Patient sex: F
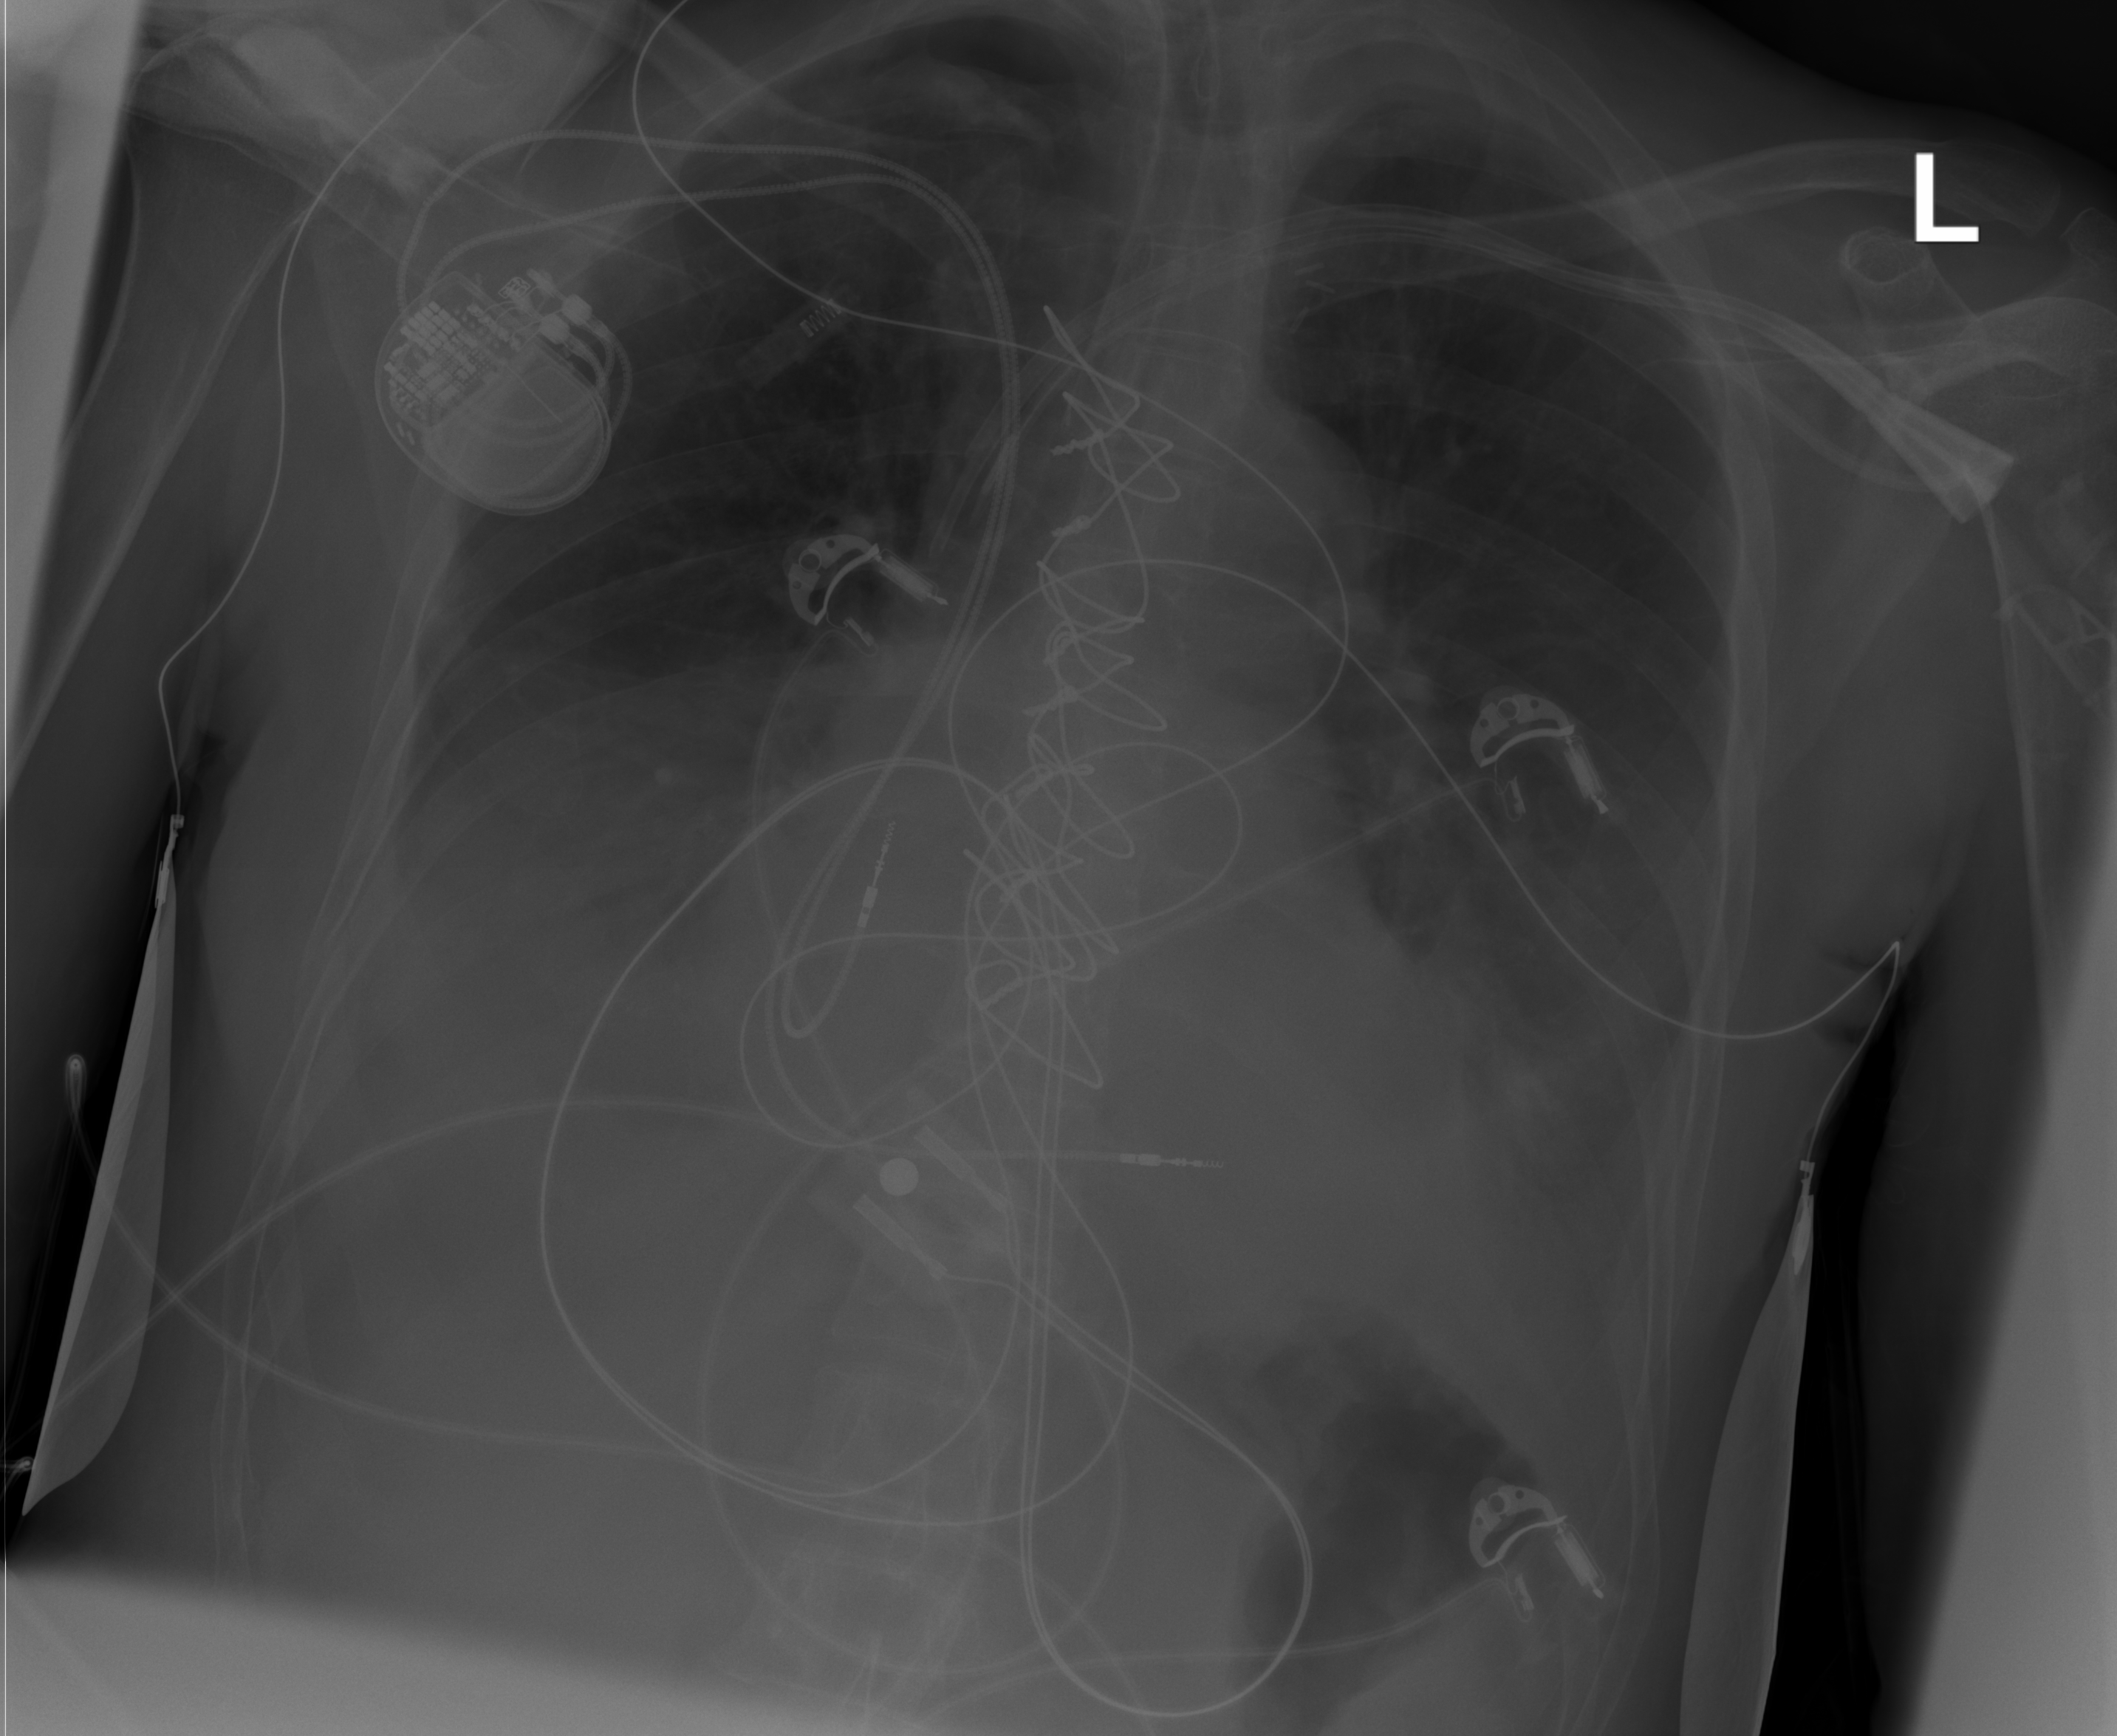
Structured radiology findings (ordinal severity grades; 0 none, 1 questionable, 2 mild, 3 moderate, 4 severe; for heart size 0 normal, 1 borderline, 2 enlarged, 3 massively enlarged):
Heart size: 0
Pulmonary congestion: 0
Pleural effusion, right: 2
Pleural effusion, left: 2
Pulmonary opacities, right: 0
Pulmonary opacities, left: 0
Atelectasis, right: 2
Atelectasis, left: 2